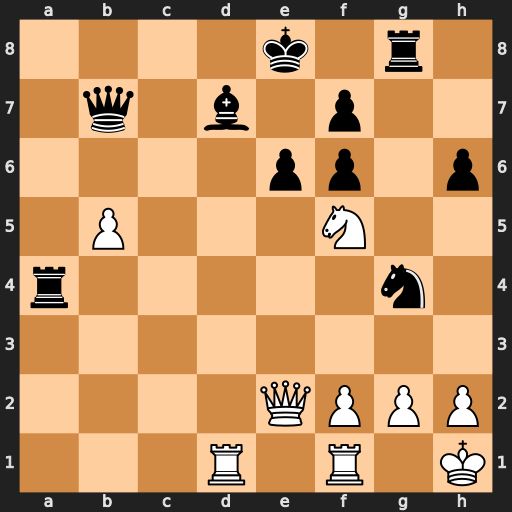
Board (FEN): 4k1r1/1q1b1p2/4pp1p/1P3N2/r5n1/8/4QPPP/3R1R1K
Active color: w
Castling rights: -
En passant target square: -
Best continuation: Nd6+ Kf8 Nxb7